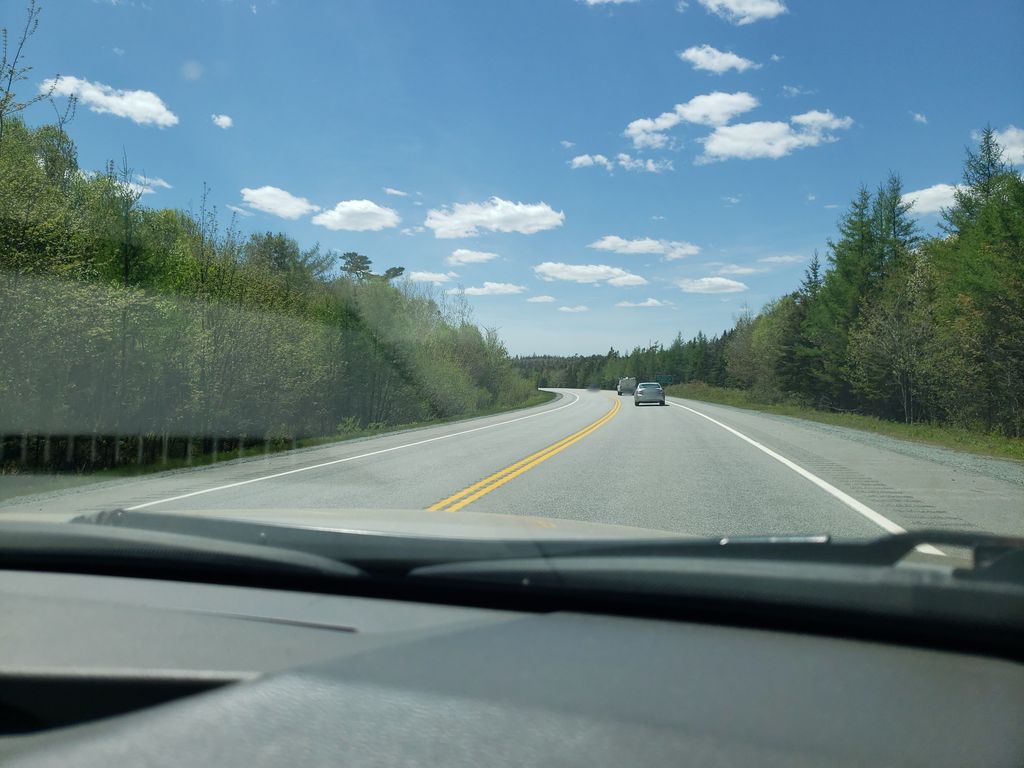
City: halifax